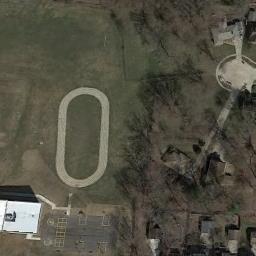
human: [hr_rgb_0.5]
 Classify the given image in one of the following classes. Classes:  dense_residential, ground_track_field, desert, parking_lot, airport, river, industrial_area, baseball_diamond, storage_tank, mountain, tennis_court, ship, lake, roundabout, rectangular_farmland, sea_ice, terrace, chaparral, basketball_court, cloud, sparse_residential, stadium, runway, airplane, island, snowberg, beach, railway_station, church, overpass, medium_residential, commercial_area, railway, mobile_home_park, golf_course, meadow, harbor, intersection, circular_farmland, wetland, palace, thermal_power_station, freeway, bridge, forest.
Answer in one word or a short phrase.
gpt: ground_track_field